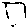
Label: square